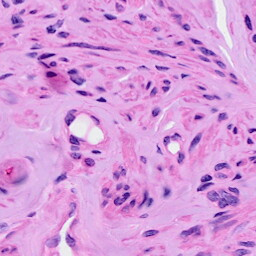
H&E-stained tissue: Ovarian